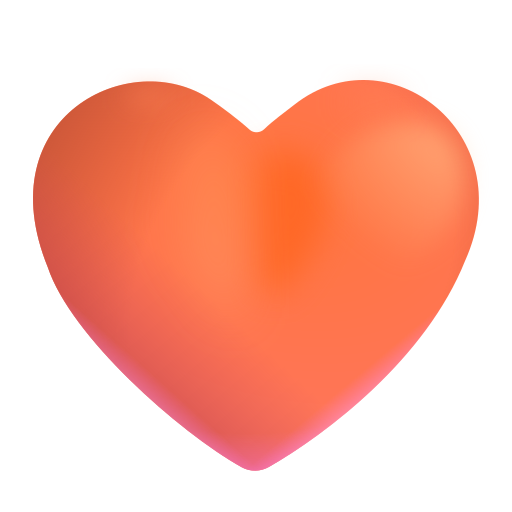
orange heart color